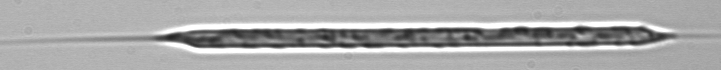
Label: Rhizosolenia